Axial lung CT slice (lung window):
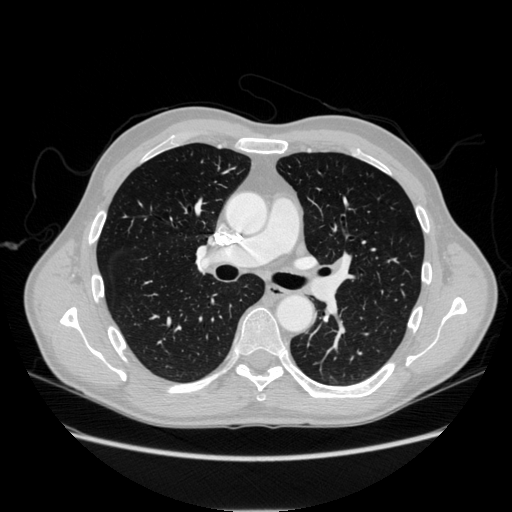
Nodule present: no